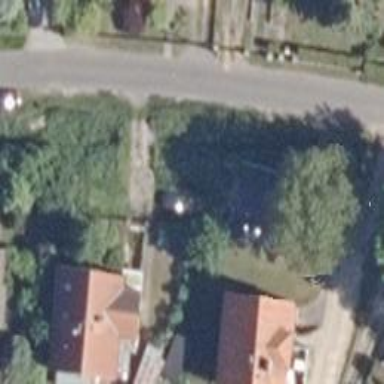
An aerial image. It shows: Driveway.